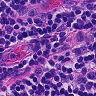
Metastatic tissue present: no